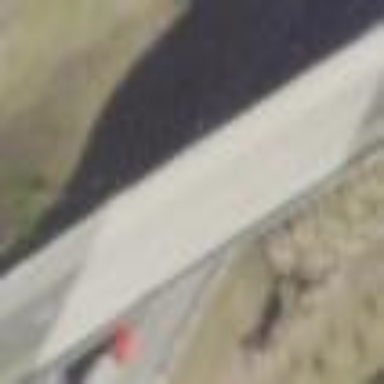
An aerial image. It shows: Man-made bridge.